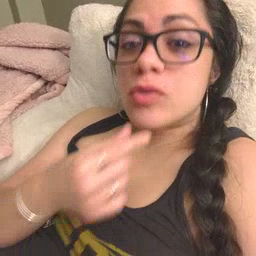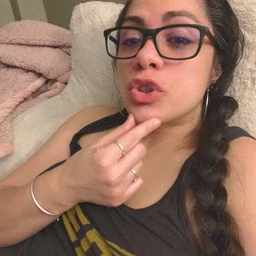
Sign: chin